Aerial crown-view tile of a tropical tree (Barro Colorado Island, Panama), acquired 20240611:
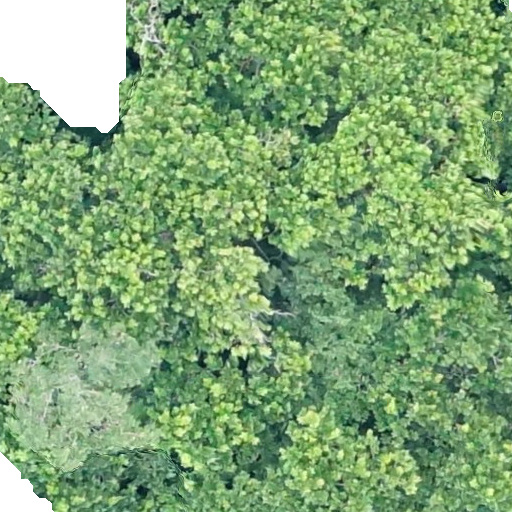
Species: Anacardium excelsum
GBIF accepted scientific name: Anacardium excelsum
Crown area: 652.16 m²